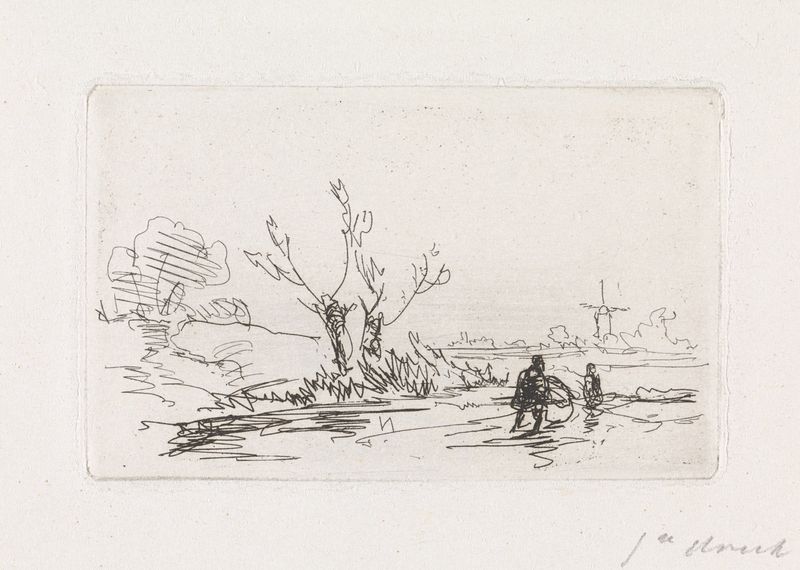
Titel: Schaaters bij knotwilgen
Künstler: Johannes Franciscus Hoppenbrouwers
Standort: Amsterdam
Institution: Rijksmuseum
Schlagwörter: baum, feder, gemälde, himmel, mann, wasser, bäume, landschaft, menschen, ufer, skizze, straße, zeichnung, gras, weg, wiese, mensch, stehen, bild, holland, niederlande, signatur, horizont, mühle, strauch, weide, windmühle, flach, sträucher, land, figur, kind, papier, laufen, rad, bauer, weiden, druck, radierung, bleistift, kupferstich, kaltnadel